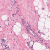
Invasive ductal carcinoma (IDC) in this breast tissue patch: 0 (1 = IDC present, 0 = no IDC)